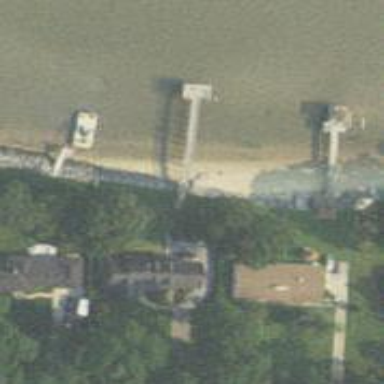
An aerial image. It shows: Man-made pier.